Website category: book
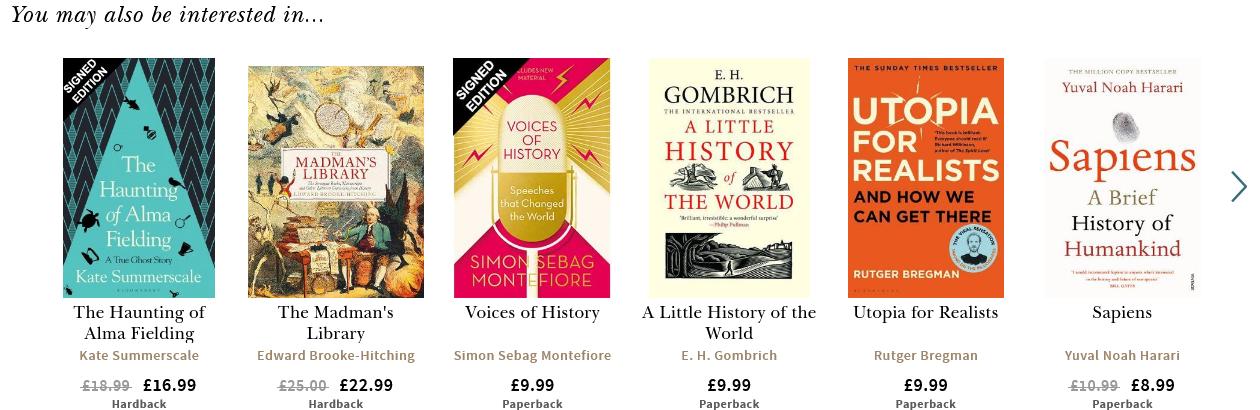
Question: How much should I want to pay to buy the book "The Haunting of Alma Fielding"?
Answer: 16.99

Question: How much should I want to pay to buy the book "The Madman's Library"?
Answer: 22.99

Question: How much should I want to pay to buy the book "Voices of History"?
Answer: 9.99

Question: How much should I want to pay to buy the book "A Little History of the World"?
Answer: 9.99

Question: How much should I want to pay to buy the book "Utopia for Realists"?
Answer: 9.99

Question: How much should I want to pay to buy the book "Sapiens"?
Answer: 8.99

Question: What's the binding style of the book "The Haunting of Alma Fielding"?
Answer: Hardback

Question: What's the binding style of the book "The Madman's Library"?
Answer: Hardback

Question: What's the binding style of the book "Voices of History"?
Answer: Paperback

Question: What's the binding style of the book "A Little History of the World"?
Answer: Paperback

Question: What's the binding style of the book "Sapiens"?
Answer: Paperback

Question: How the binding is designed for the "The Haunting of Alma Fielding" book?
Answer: Hardback

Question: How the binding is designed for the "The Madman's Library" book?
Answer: Hardback

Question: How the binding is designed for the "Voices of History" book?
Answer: Paperback

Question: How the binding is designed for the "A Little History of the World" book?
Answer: Paperback

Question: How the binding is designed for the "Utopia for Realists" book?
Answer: Paperback

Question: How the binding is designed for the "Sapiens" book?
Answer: Paperback

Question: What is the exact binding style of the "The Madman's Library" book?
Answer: Hardback

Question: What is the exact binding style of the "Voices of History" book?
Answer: Paperback

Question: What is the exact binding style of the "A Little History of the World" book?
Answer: Paperback

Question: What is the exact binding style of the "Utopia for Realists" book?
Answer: Paperback

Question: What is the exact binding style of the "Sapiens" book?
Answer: Paperback

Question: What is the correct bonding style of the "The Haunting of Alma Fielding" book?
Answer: Hardback

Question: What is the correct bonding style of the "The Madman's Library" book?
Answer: Hardback

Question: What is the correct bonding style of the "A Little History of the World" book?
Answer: Paperback

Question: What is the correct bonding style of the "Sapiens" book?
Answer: Paperback

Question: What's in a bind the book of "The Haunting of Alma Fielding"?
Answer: Hardback

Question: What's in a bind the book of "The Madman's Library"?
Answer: Hardback

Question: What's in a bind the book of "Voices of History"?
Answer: Paperback

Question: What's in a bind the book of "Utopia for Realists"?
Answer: Paperback

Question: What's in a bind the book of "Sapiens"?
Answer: Paperback

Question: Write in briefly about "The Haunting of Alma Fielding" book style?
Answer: Hardback

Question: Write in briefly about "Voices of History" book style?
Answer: Paperback

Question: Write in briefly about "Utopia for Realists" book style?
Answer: Paperback

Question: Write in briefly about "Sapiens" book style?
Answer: Paperback

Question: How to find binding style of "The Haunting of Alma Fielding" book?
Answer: Hardback

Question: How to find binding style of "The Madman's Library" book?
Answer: Hardback

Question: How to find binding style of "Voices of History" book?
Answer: Paperback

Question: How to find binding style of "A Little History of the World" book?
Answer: Paperback

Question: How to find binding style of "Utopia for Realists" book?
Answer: Paperback

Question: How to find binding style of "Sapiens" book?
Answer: Paperback